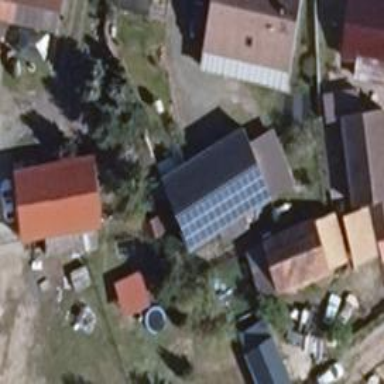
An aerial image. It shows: Small solar photovoltaic panel used as generator to produce electricity.